Question: From what I understand I am doing this correctly. I have a blog table with a relationship of CategoryId on the table Category's id field. But I can not get it to resolve within my controller when I use the .include() command. Here is the code.
Blog.cs
'''
public class Blog
{
[Key]
public int Id { get; set; }
[Required, StringLength(50)]
public string Title { get; set; }
[DataType(DataType.Date)]
public DateTime PostedDate { get; set; }
[Required]
public string Meat { get; set; }
[Required, StringLength(25)]
public int CategoryId { get; set; }
public string FriendlyUrl { get; set; }
public virtual ICollection<Category> Category { get; set; }
}
public partial class BlogDbContext : DbContext
{
public DbSet<Blog> Blogs { get; set; }
}
'''
Category.cs
'''
public class Category
{
[Key]
public int Id { get; set; }
[Required, StringLength(50)]
public string Title { get; set; }
public string FriendlyUrl { get; set; }
}
public partial class BlogDbContext : DbContext
{
public DbSet<Category> Categories { get; set; }
}
'''
BlogController
'''
public class BlogController : Controller
{
private readonly BlogDbContext _db = new BlogDbContext();
public ActionResult Index()
{
var blogs = _db.Blogs.Include(c => c.Category); //This is where the error occurs
return View(blogs.ToList());
}
}
'''

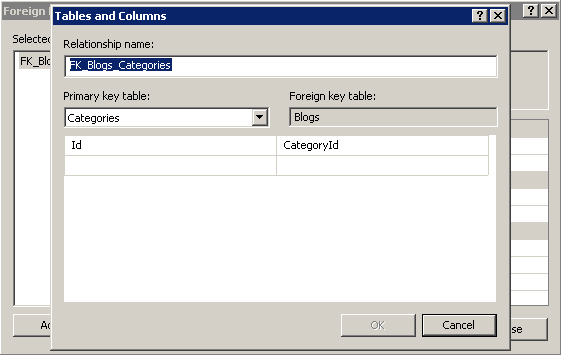
Answer: '''
var blogs = _db.Blogs.Include("Category");
'''
Should work better.